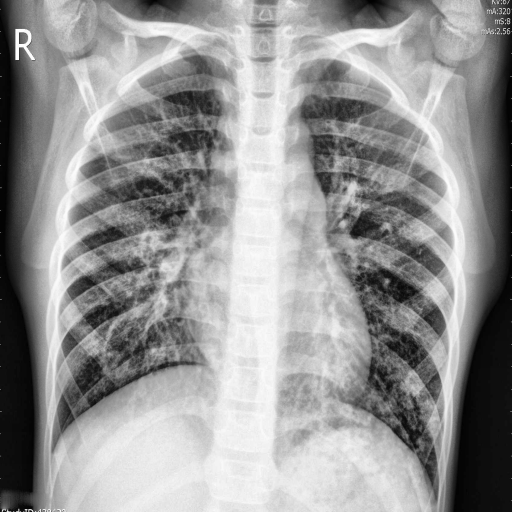
Finding: PNEUMONIA